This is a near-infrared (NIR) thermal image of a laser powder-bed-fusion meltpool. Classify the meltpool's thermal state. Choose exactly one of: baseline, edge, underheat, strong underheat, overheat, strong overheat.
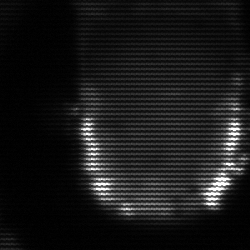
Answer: baseline